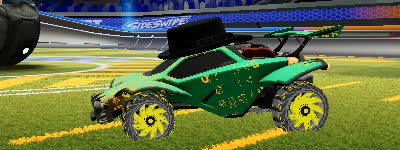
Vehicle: octane